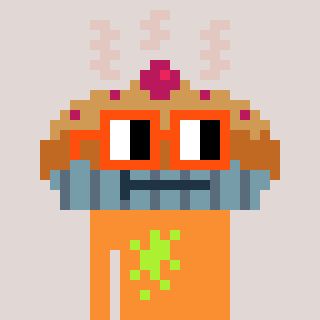
a pixel art character with square orange glasses, a pie-shaped head and a orange-colored body on a warm background